Question: Back to vb6 and msflexgrid, there is a weakness in pasting text to this control. If the user wanted for example to paste a 2*3 array in msflexgrid he should select 2 rows and 3 columns to paste the data, otherwise only one cell will fill in the msflexgrid (insted of 6 cells).
i found if i colud split clipboard and count its rows and columns this problem should solve (select msflexgrid cells based on the array size) .
I created the "editpaste"SUB:
'''
Private Sub EditPaste()
Dim ARRAYLINES As Variant ' array with the lines
Dim ARRAYCELLS As Variant ' array with the cells of 1 line to count the cols needed
Dim ARRAYLINESidx As Integer
'SS put clipboard in a textbox named "cliper"
With cliper
.Text = Clipboard.GetText
If .Text = "" Then
Exit Sub
Else
ARRAYLINES = Split(.Text, Chr(13)) 'i also used the Chr(10) vbnewline andvbCRLF to count the lines
End If
End With
'SS put textbox in grid
If ARRAYLINES(0) = "" Then
Exit Sub
Else
ARRAYCELLS = Split(ARRAYLINES(0), vbTab) 'to count the columns
msgbox UBound(ARRAYLINES) & UBound(ARRAYCELLS)
End If
'SS clear array
ReDim ARRAYLINES(0)
ReDim ARRAYCELLS(0)
End Sub
'''
But my problem is that i have two types of text arrays (text matrixs). the array that came from msflixgrid to clipboard and the array that came from excell to clipboard and i can not make differencess between them in that sub. bellow is a screenshot from them into MSword:

The arrows n that picture are the TAb Characters i have no problem in counting them and the results are equal for all text arrays. but the paragraph signs are tricky and i knew in the second array they are "vbnewline" but in first array my code can not find them and suppose like i have only one line.
Do you know a better way to get equal result in counting these columns and rows?
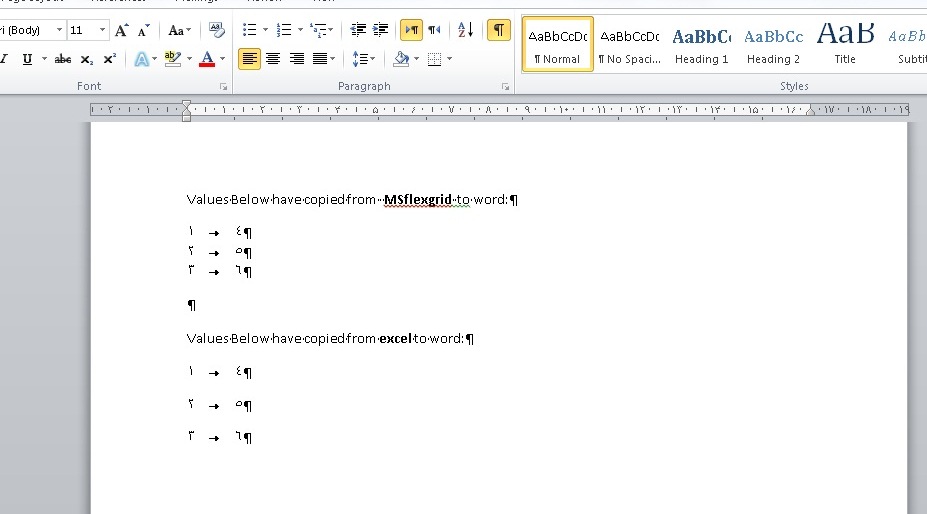
Answer: I used the following code to view the clipboard data :
'''
'1 form with
' 1 msflexgrid control
' 1 textbox control
' 2 command buttons
Option Explicit
Private Sub Command1_Click()
Dim strText As String
strText = Clipboard.GetText
ShowAscii strText
End Sub
Private Sub Command2_Click()
Clipboard.SetText MSFlexGrid1.Clip
End Sub
Private Sub Form_Load()
Dim intRow As Integer, intCol As Integer
With MSFlexGrid1
For intRow = 0 To .Rows - 1
For intCol = 0 To .Cols - 1
.TextMatrix(intRow, intCol) = CStr(100 * intRow + intCol)
Next intCol
Next intRow
End With 'MSFlexGrid1
End Sub
Private Sub ShowAscii(strText As String)
Dim intChar As Integer
Dim strShow As String
strShow = ""
For intChar = 1 To Len(strText)
strShow = strShow & Right$("00" & Hex$(Asc(Mid$(strText, intChar, 1))), 2) & " "
Next intChar
Text1.Text = strShow
End Sub
'''
When I select the cells with 200, 201, 300, 301 in it and click on command2 and then on command1 then the textbox shows :
'''
32 30 30 09 32 30 31 0D 33 30 30 09 33 30 31
'''
When I put the same data in excel and copy it, and then click command1 then the textbox shows :
'''
32 30 30 09 32 30 31 0D 0A 33 30 30 09 33 30 31 0D 0A
'''
The difference between those 2 are that excel used vbCrLF to separate the rows, while the MSFlexGrid only used vbCr
I think you should be ok when you remove all vbLF from the clipboard data before processing it :
'''
strText = Replace(strText, vbLf, "")
'''
After that both input methods only use vbCR as row separators